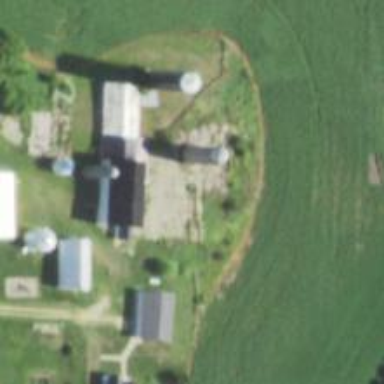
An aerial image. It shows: Silo.